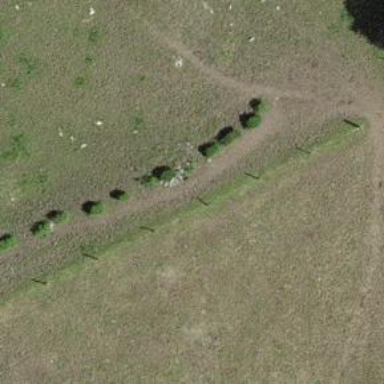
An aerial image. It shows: Hedge barrier.